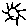
Label: sun